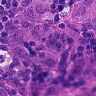
Metastatic tissue present: yes